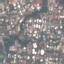
Land use / land cover: Residential